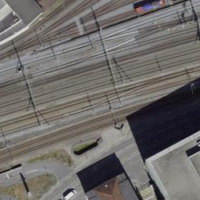
EUNIS habitat code: 54
Species observed at this site:
Motacilla alba
Columba livia
Columba palumbus